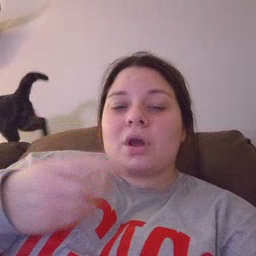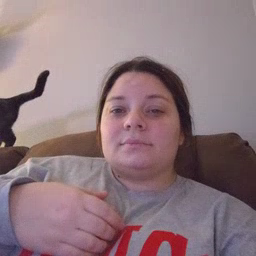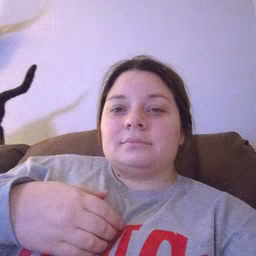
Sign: dog